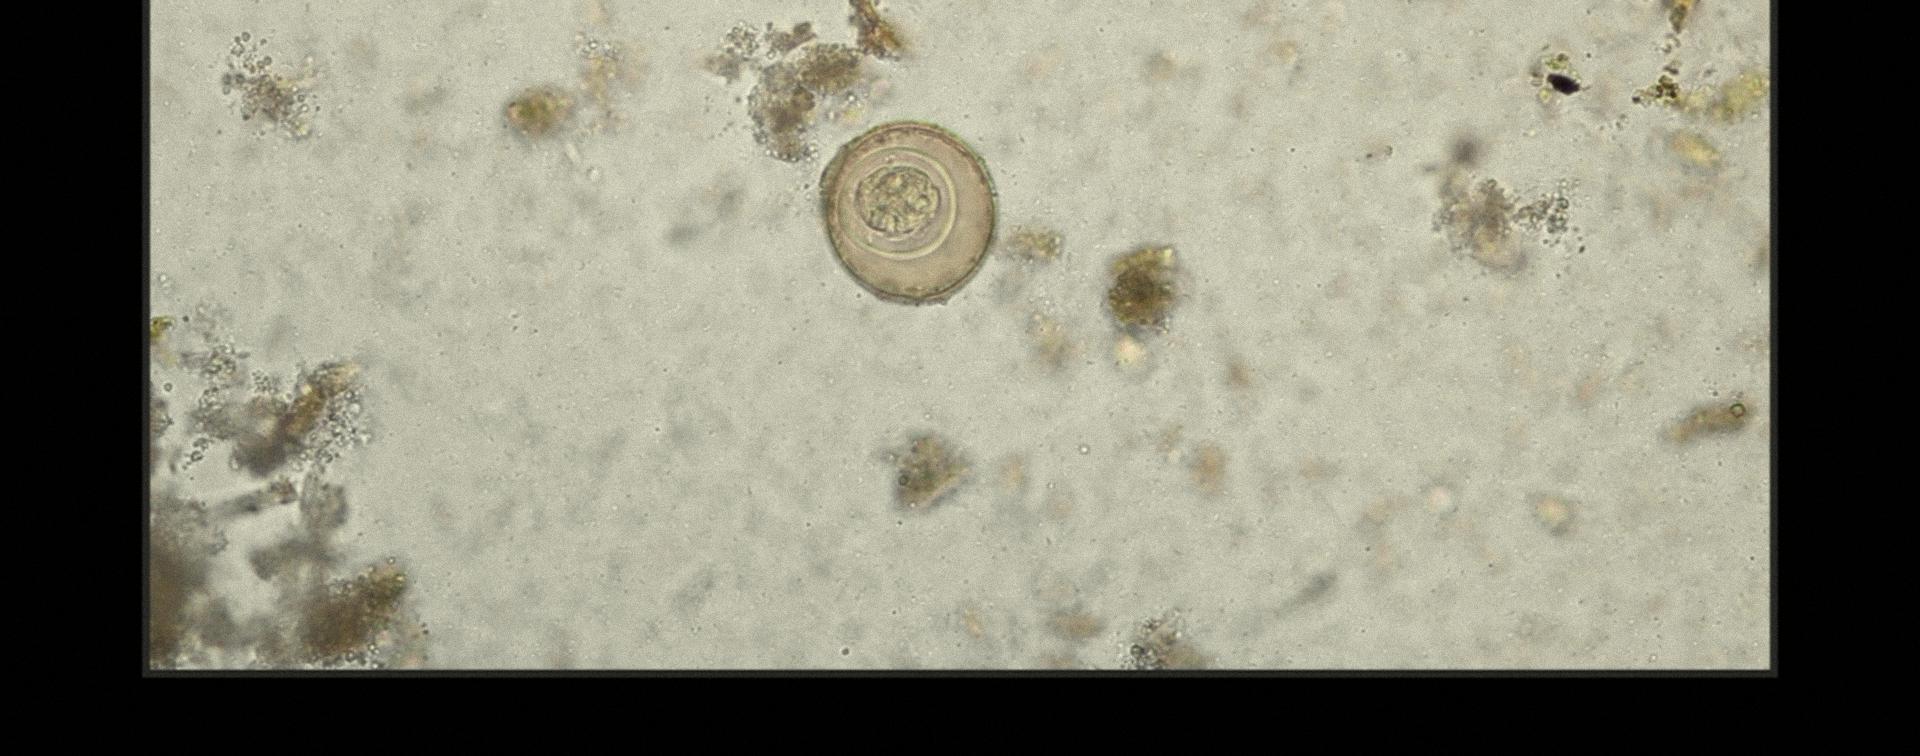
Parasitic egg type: Hymenolepis diminuta